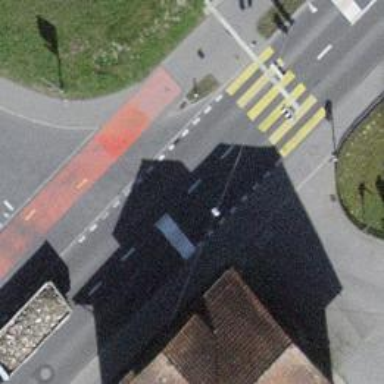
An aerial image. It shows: Asphalt road with primary classification. The road has separate sidewalks on both sides.